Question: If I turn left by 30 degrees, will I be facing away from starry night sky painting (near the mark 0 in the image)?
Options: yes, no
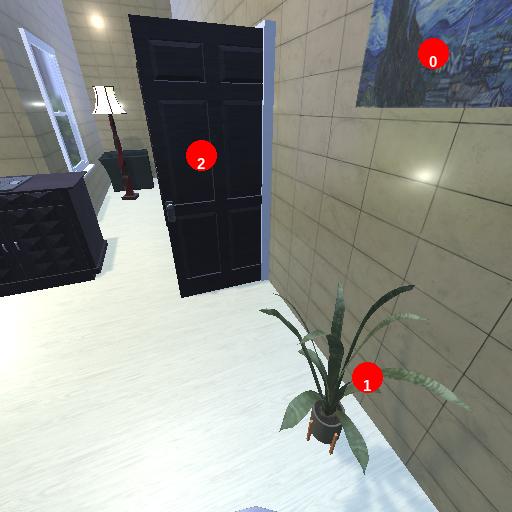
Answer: yes